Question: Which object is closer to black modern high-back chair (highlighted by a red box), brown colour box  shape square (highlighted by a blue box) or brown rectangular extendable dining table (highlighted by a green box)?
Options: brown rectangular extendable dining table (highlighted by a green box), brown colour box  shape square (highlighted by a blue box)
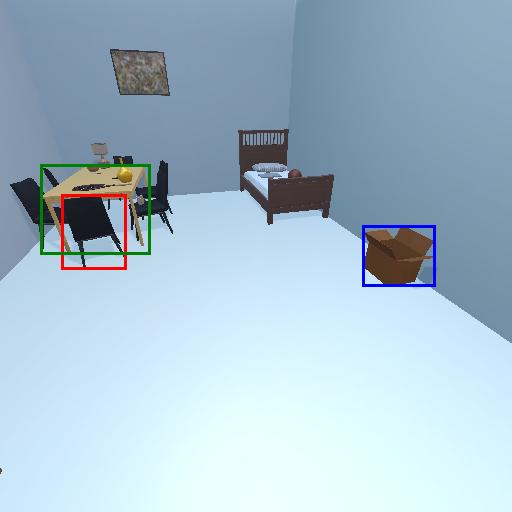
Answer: brown rectangular extendable dining table (highlighted by a green box)